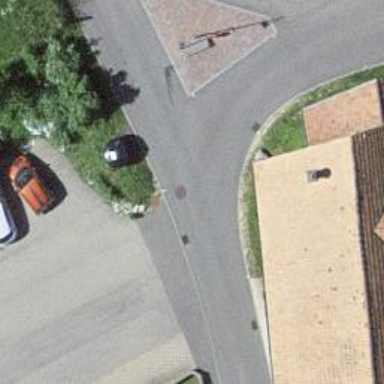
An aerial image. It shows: Paved residential road.